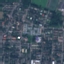
Label: Residential